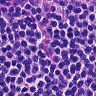
Metastatic tissue present: no